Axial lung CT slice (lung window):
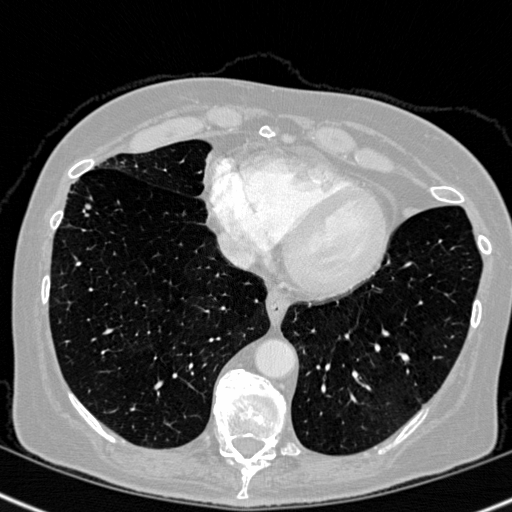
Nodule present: no